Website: lowes
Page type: review-order
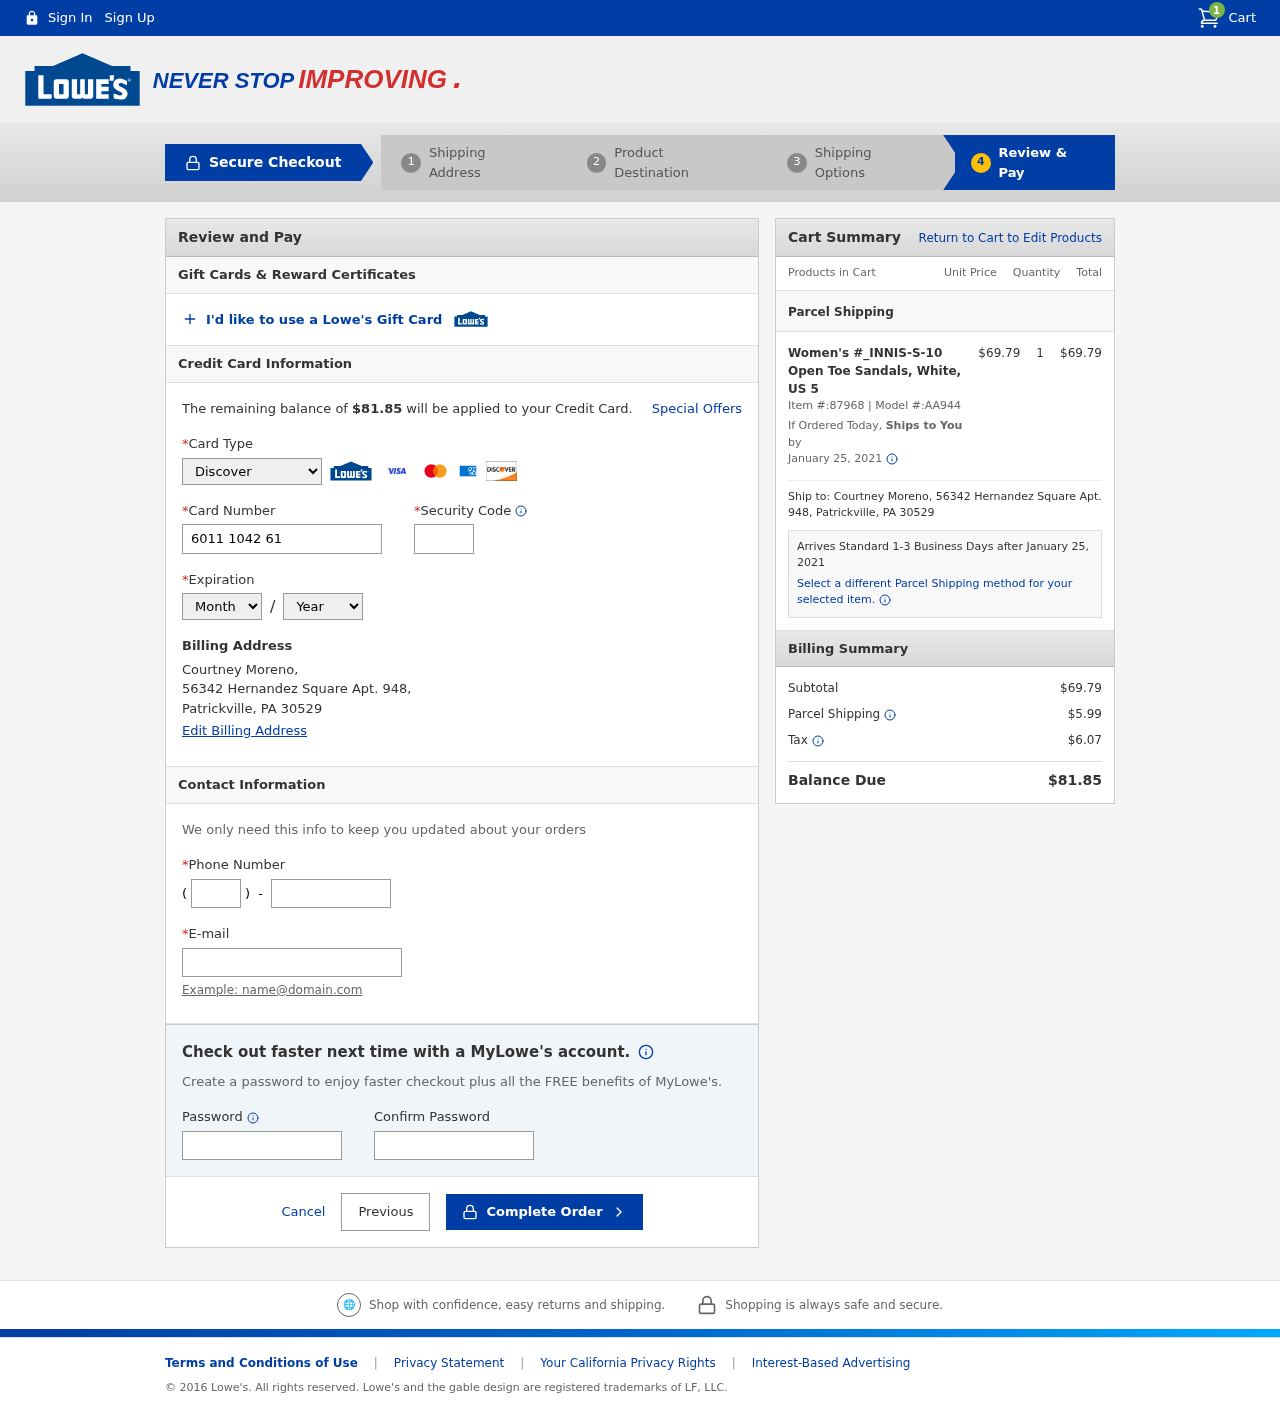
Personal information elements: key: PII_CARD_CVV
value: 234
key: PII_CARD_EXPIRY_MONTH
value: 10
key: PII_CARD_EXPIRY_YEAR
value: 29
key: PII_CARD_NUMBER
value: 6011 1042 6166 0561
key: PII_CARD_TYPE
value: Discover
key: PII_CITY
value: Patrickville
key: PII_EMAIL
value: courtney_moreno@hotmail.com
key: PII_FULLNAME
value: Courtney Moreno,
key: PII_PHONE
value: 7115993013
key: PII_PHONE_AREA
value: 711
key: PII_POSTCODE
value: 30529
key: PII_STATE_ABBR
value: PA
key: PII_STREET
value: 56342 Hernandez Square Apt. 948
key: PII_STREET
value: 56342 Hernandez Square Apt. 948,
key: PII_FULLNAME2
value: Courtney Moreno
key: PII_POSTCODE_FULL
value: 30529
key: PII_CITY_STATE
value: Patrickville, PA
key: PII_CITY_STATE_ZIP
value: Patrickville, PA 30529
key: PII_POSTCODE_NUMERIC
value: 30529
Product elements: key: PRODUCT1_NAME
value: Women's #_INNIS-S-10 Open Toe Sandals, White, US 5
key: PRODUCT1_PRICE
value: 69.79
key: PRODUCT1_QUANTITY
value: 1
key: PRODUCT1_ITEM_NUMBER
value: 87968
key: PRODUCT1_MODEL_NUMBER
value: AA944
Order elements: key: ORDER_NUM_ITEMS
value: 1
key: ORDER_TOTAL
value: $81.85
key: ORDER_SHIPPING_DATE
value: January 25, 2021
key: ORDER_SUBTOTAL
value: $69.79
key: ORDER_SHIPPING_DATE2
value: January 25, 2021
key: ORDER_SUBTOTAL2
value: $69.79
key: ORDER_SHIPPING_COST
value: $5.99
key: ORDER_TAX
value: $6.07